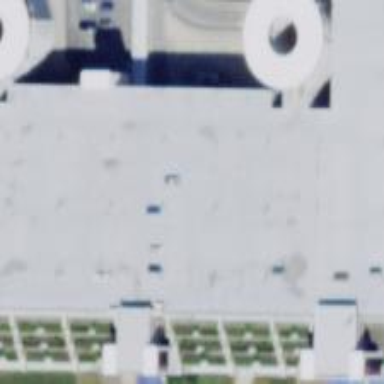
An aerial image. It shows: Multi-storey parking building.